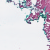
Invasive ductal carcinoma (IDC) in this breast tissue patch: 0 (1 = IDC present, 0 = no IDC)